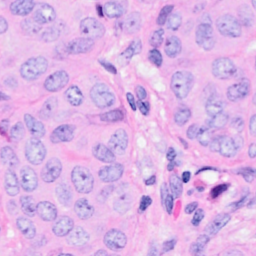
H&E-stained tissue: Breast